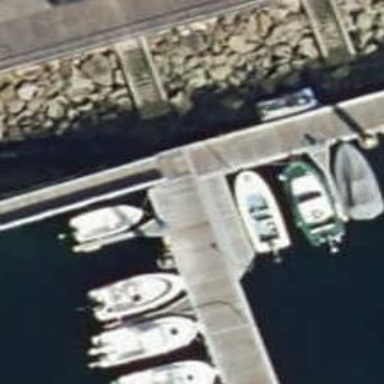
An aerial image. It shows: Man-made pier.